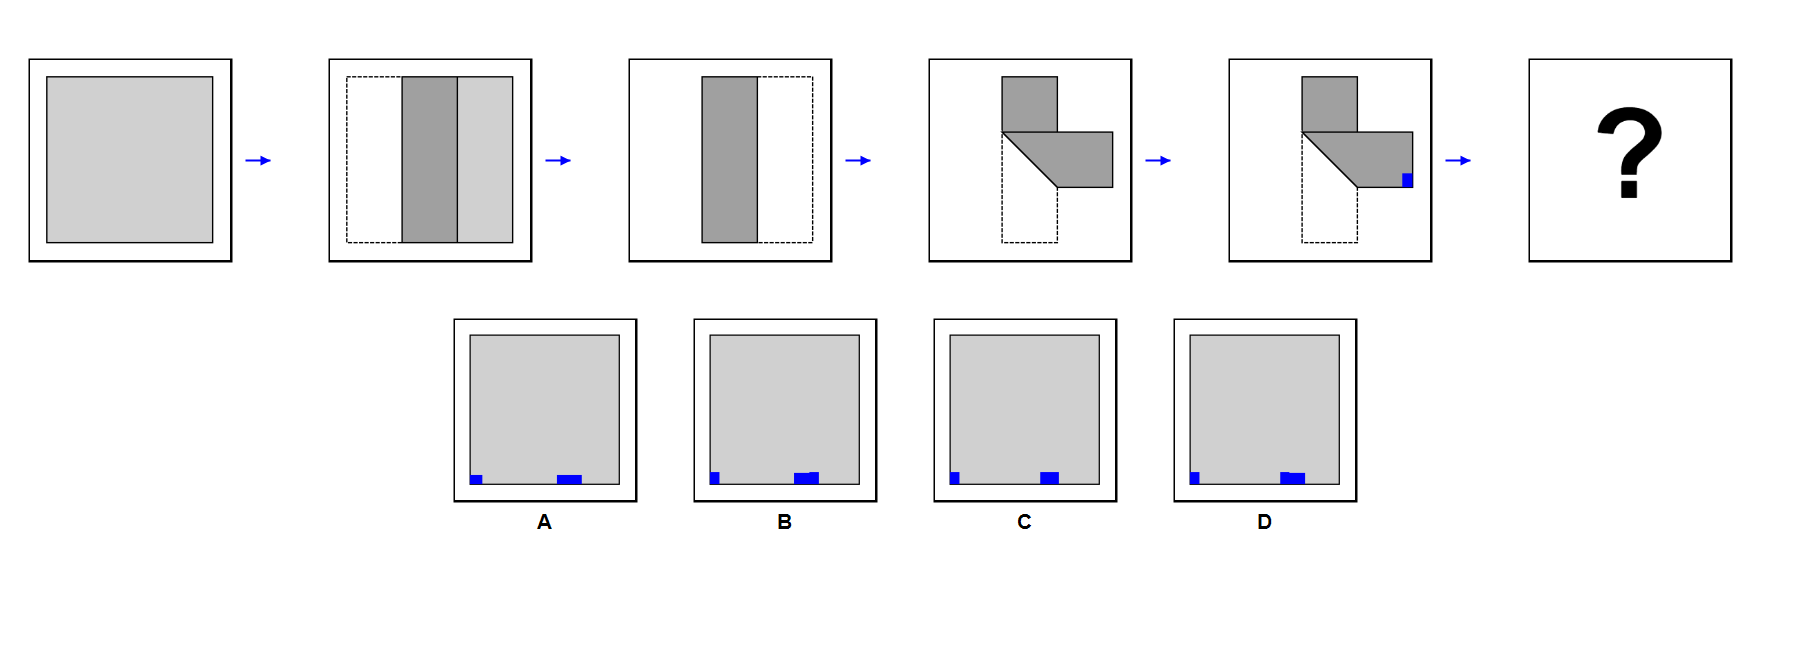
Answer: A